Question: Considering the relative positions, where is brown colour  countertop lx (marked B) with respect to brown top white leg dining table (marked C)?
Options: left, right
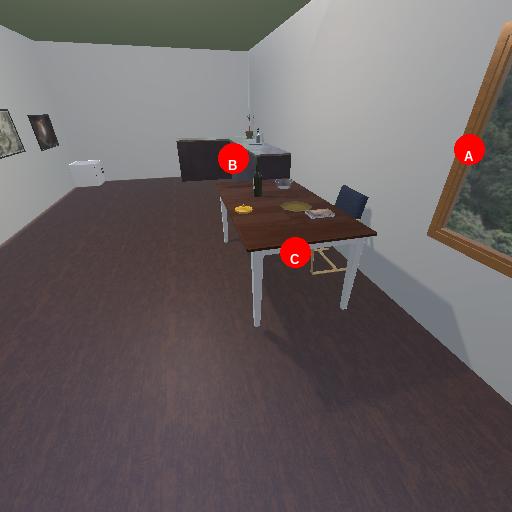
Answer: left